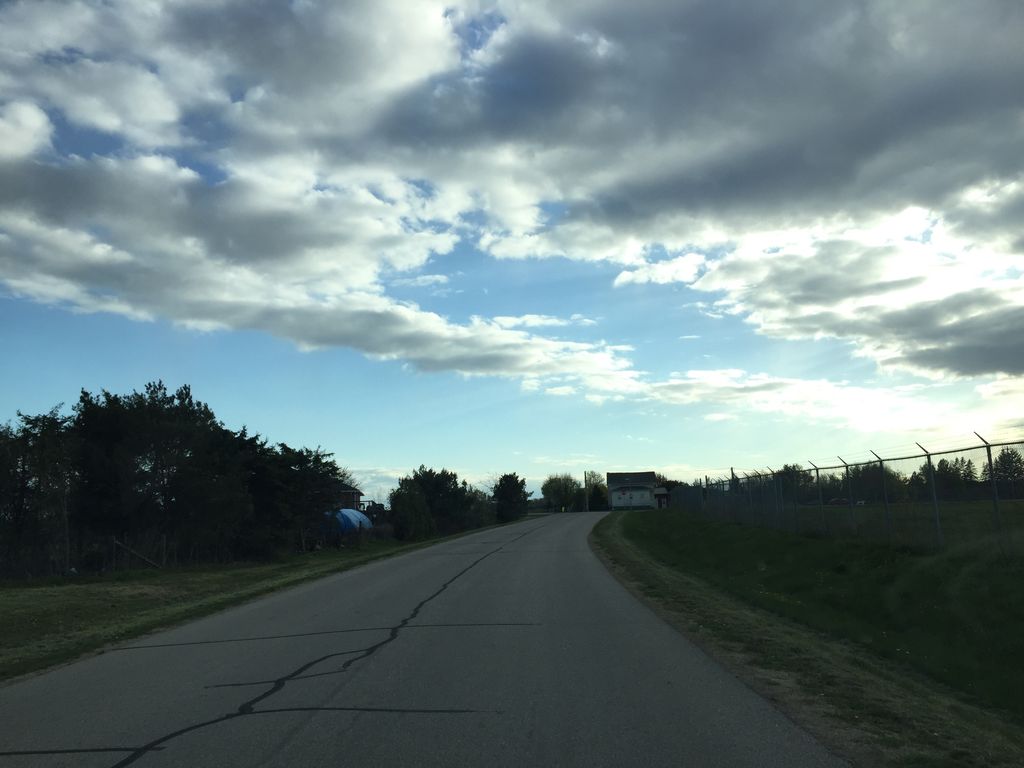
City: kitchener-waterloo